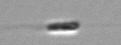
Label: flagellate_morphotype3